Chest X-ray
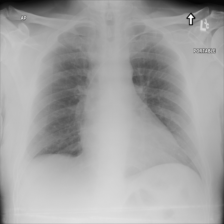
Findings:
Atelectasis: negative
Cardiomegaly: negative
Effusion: negative
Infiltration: negative
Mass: negative
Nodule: negative
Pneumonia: negative
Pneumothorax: negative
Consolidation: negative
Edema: negative
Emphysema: negative
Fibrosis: negative
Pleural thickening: negative
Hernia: negative